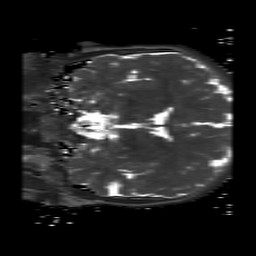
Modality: T2map
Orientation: coronal
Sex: male
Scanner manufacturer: siemens
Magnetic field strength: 3 T
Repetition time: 4 s